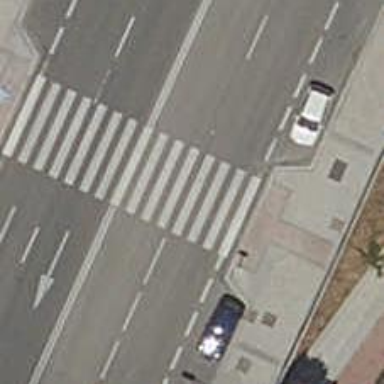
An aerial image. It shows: Uncontrolled footway crossing with markings.